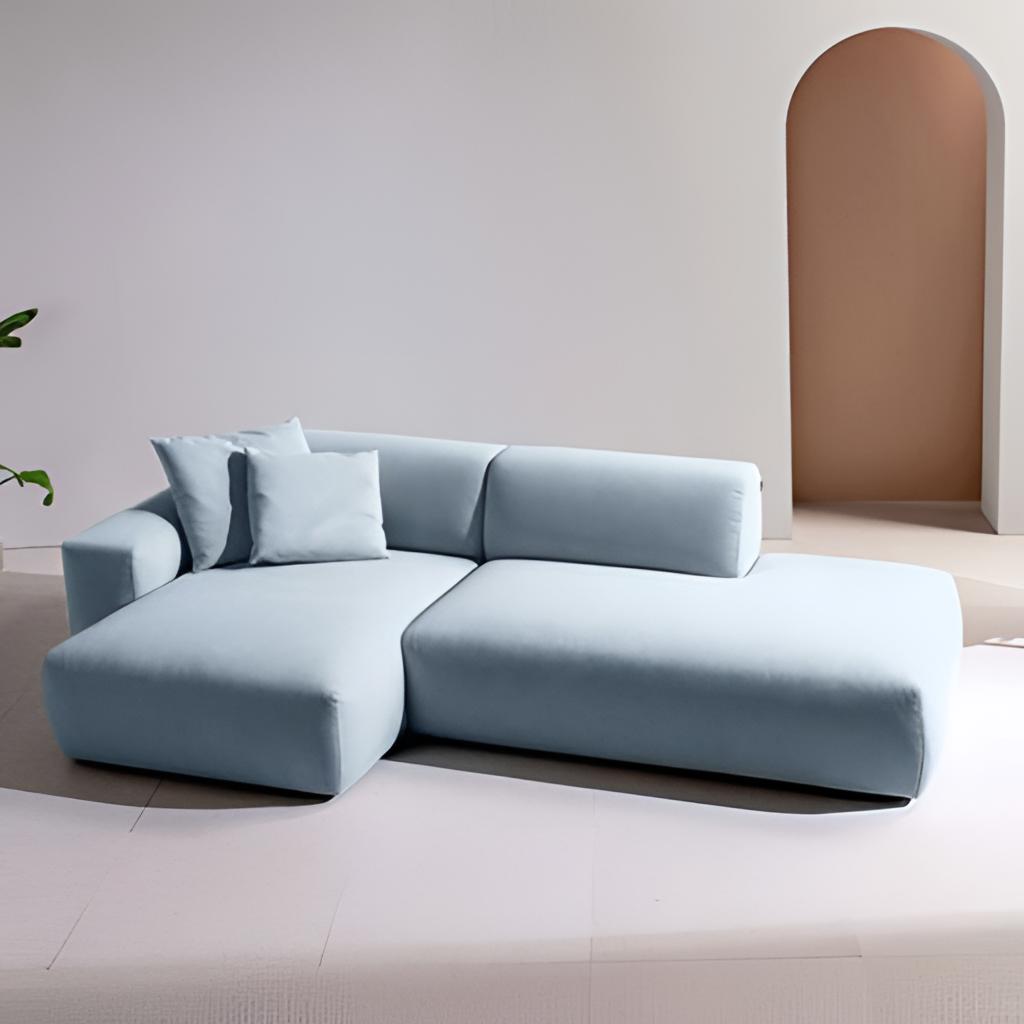
blue fabric sectional sofa, living room, paint wallpaper, with solid pattern, tile flooring, with large square pattern, minimalist